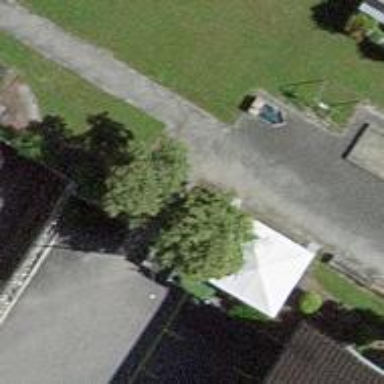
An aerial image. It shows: Group of garages.